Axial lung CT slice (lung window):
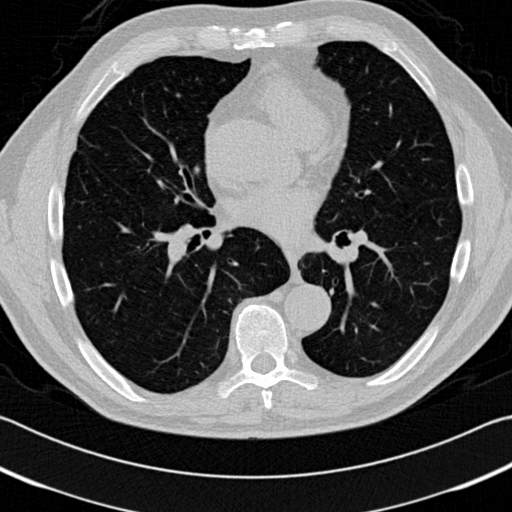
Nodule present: no